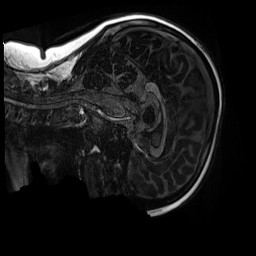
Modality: MP2RAGE
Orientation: sagittal
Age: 10
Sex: female
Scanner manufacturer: siemens
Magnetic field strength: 3 T
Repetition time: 4 s
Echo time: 0.00303 s